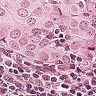
Metastatic tissue present: yes